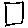
Label: square